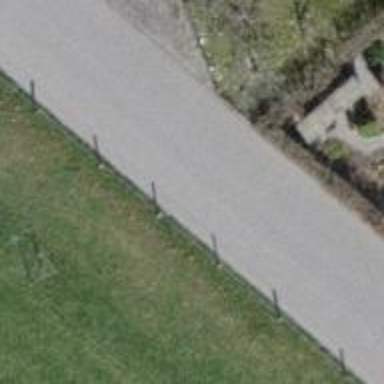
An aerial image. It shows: Residential road.